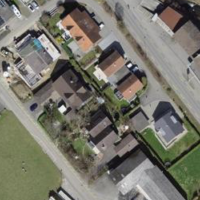
EUNIS habitat code: 54
Species observed at this site:
Sambucus racemosa